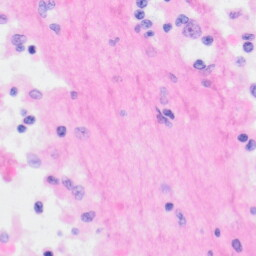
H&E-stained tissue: Kidney